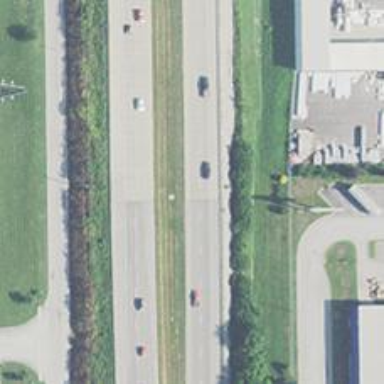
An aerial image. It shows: Asphalt trunk highway classified as expressway.